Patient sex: F
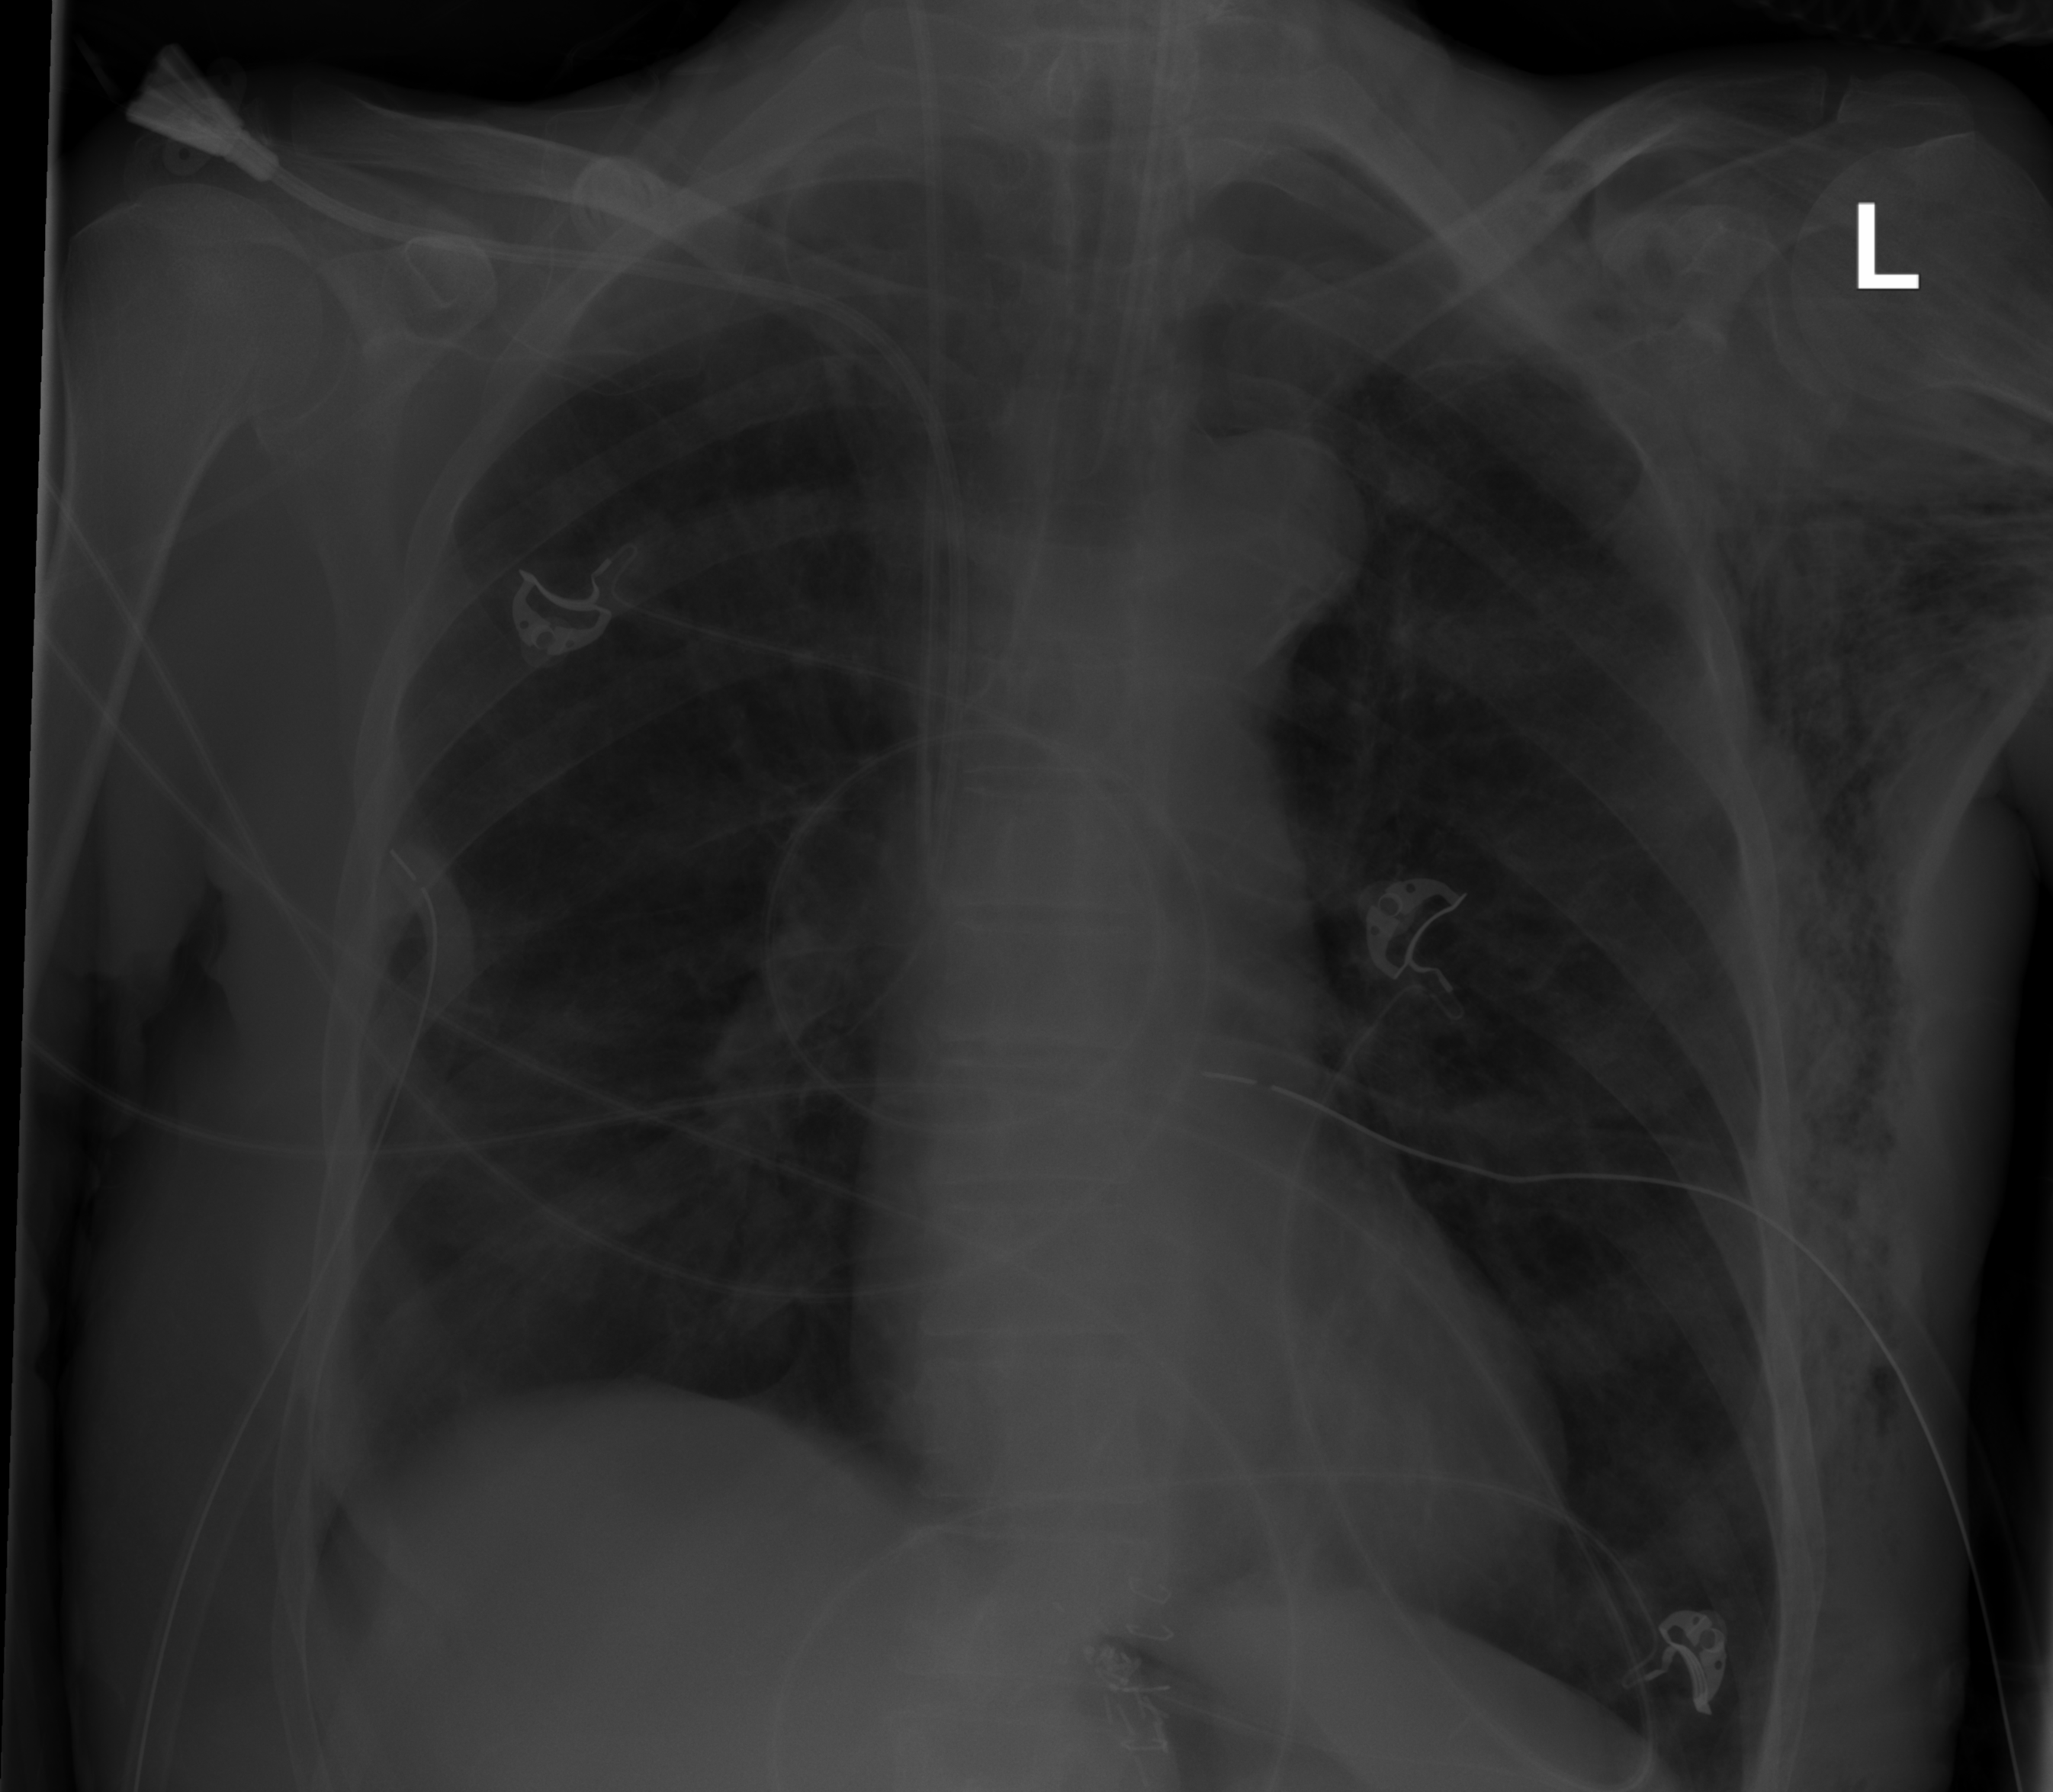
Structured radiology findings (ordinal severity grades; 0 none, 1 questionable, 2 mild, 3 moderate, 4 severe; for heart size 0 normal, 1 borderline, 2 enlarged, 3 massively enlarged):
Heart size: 0
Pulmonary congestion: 0
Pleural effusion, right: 0
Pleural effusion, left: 0
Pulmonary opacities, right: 2
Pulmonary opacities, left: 0
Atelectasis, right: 0
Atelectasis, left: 0